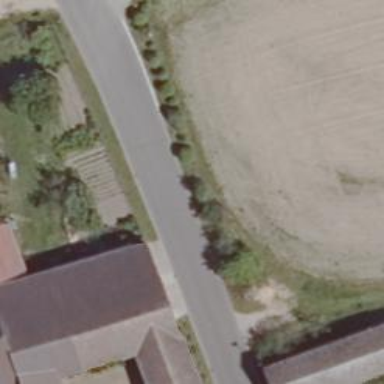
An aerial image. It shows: Simple and straightforward house.